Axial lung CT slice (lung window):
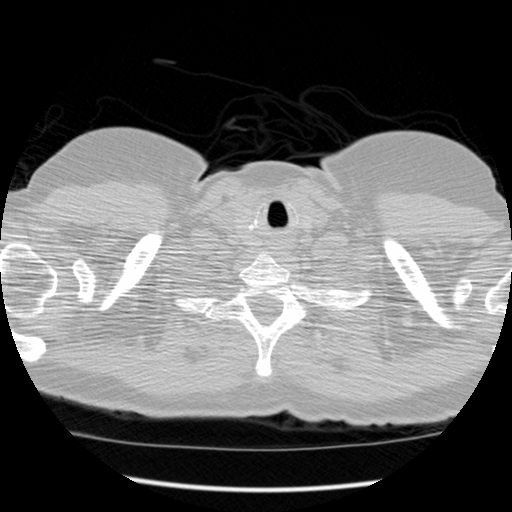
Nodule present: no